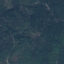
Label: Forest